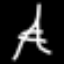
Label: The Eiffel Tower